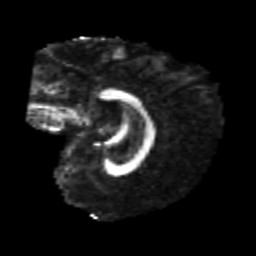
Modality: FA
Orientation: sagittal
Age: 25
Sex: female
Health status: healthy
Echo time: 0.074 s